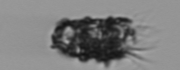
Label: Tintinnopsis